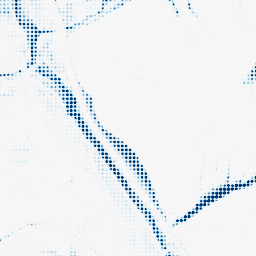
Category: morphological
Decomposition family: morphological_rect
Decomposition parameters: operation: closing
width: 20
height: 10
Upsampling method: sinc_hamming
Upsampling parameters: scale: 8
kernel_size: 4
Upsampling scale: 8